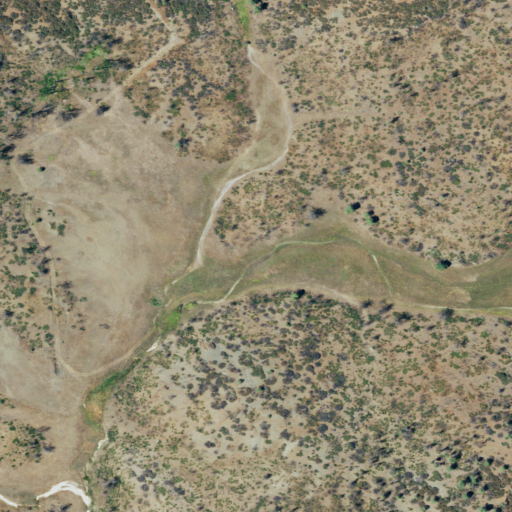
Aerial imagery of plain(s) in California named Davis Flat containing grassland, shrub, open development, and low intensity development